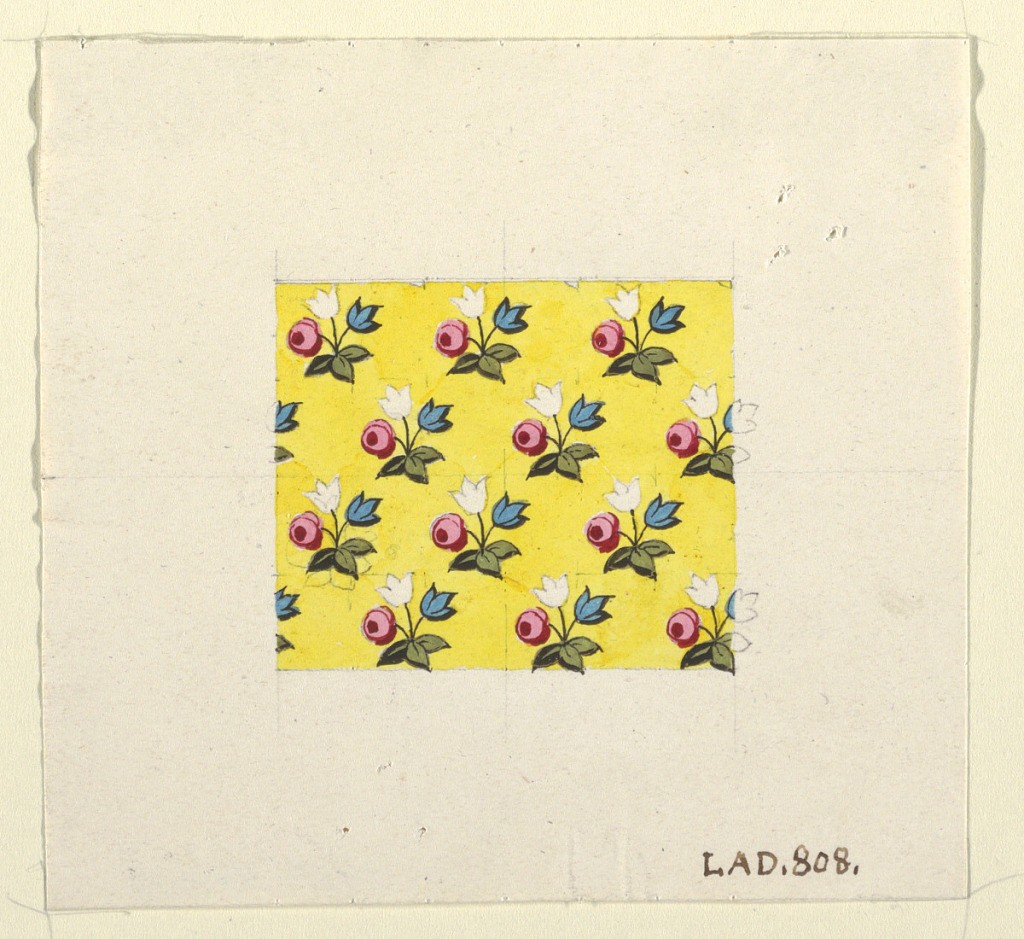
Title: Floral design for printed textile
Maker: Louis-Albert DuBois, Swiss, 1752–1818
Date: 1800–1818
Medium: Brush and gouache, graphite on white wove paper
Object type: Drawing
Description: Small clusters of pink, white and blue. Flowers on yellow ground, graphite grid.